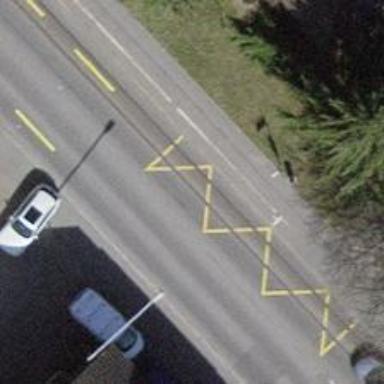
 serving as platform for public transportation."